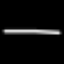
Label: line